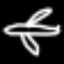
Label: airplane